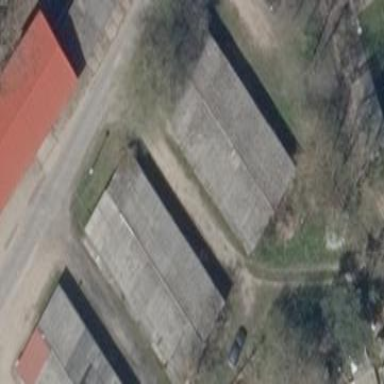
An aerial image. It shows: Group of garages.